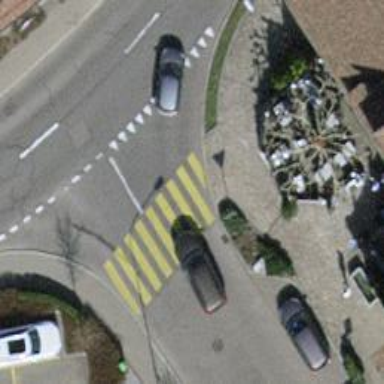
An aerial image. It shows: Zebra crossing with distinctive zebra markings on the road.